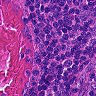
Metastatic tissue present: no